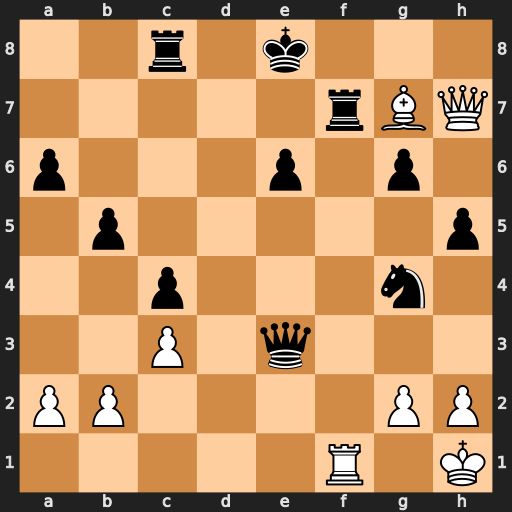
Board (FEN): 2r1k3/5rBQ/p3p1p1/1p5p/2p3n1/2P1q3/PP4PP/5R1K
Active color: w
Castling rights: -
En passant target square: -
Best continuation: Qg8+ Kd7 Qxf7+